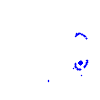
Particle: pion